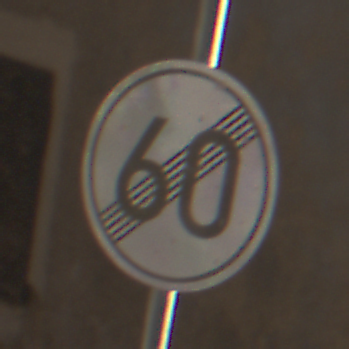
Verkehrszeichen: EndeGeschwindigkeit60
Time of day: Midday
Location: Outdoor (Urban)
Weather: Clear
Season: NotSpecified
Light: Natural